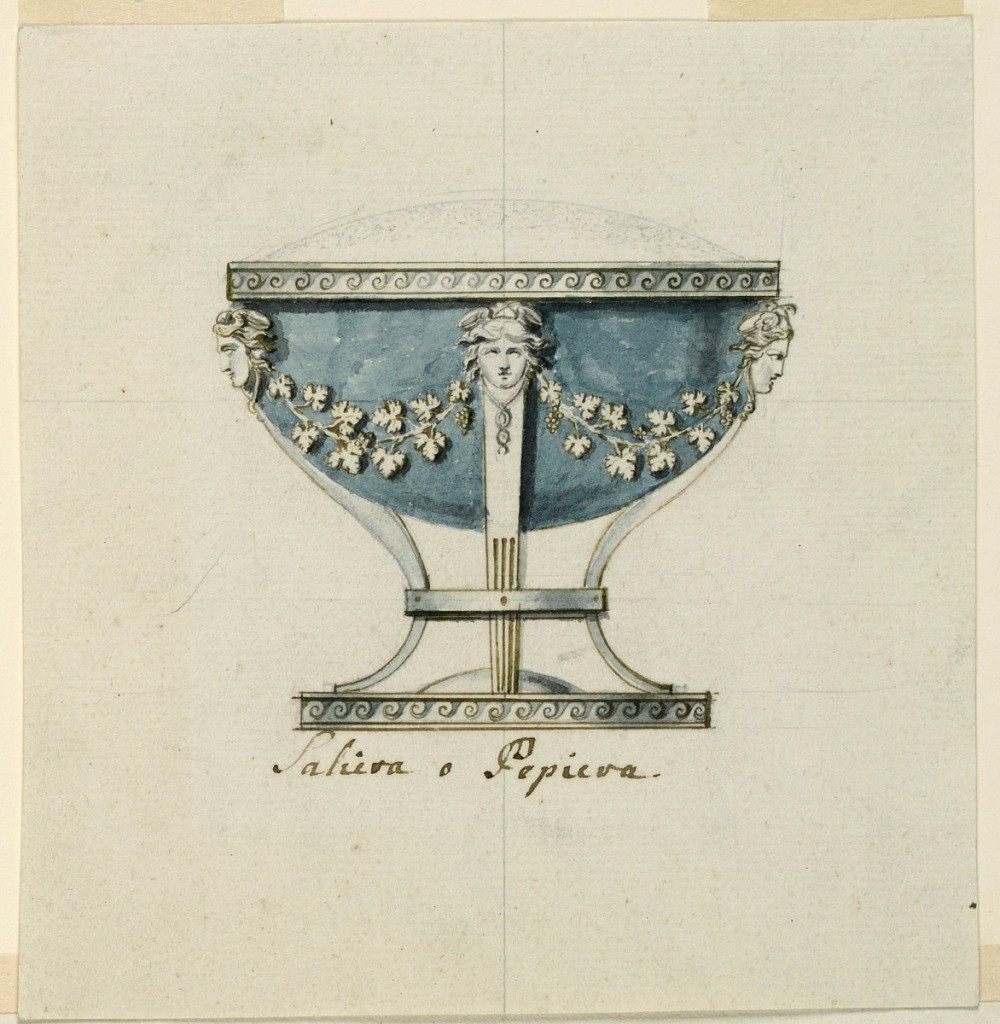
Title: Design for a Salt or Pepper Cellar
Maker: Giovacchino Belli, Italian, 1756 - 1822
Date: ca. 1800
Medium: Pen and brown ink, brush and gray, blue wash, graphite on paper
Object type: Drawing
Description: Vertical rectangle. Design for a salt or pepper cellar intended to be executed in silver with a green-blue glass bowl. The design corresponds to that of 1938-88-649 with vine instead of blossom festoons: below is a circular base with a part of a sphere in the center. The supports are four scroll legs, fluted in the lower parts of the front and fastened together by a ring with rosettes. Above are Medusa masks which are connected by festoons, upon the bowl. The rim has a wave ornament. A flat sphere cover is sketched in graphite.